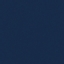
Land use / land cover class: SeaLake